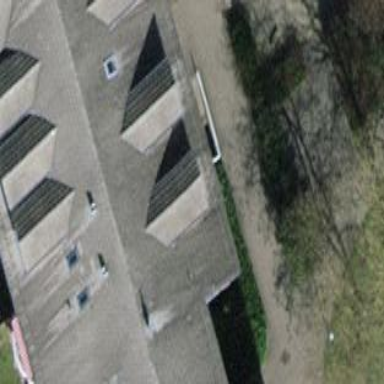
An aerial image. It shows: Building with tiled roof.